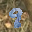
Label: 9